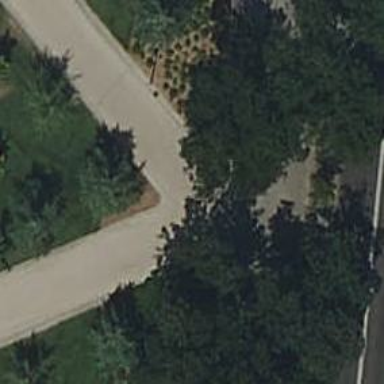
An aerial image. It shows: Footway with concrete surface.